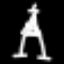
Label: The Eiffel Tower